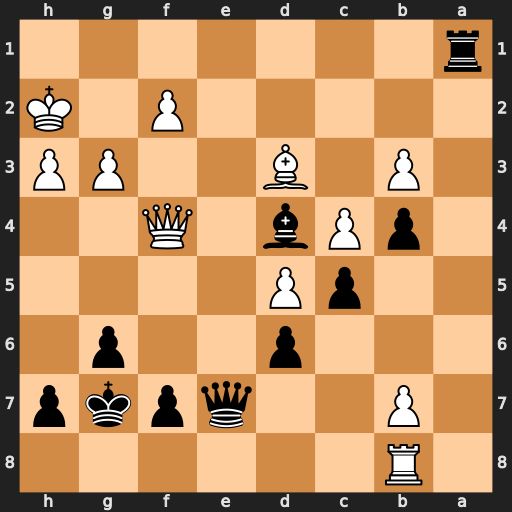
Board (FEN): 1R6/1P2qpkp/3p2p1/2pP4/1pPb1Q2/1P1B2PP/5P1K/r7
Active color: b
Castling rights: -
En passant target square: -
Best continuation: Qe1 Rg8+ Kxg8 b8=Q+ Kg7 Bf1 Ra2 Qxf7+ Kxf7